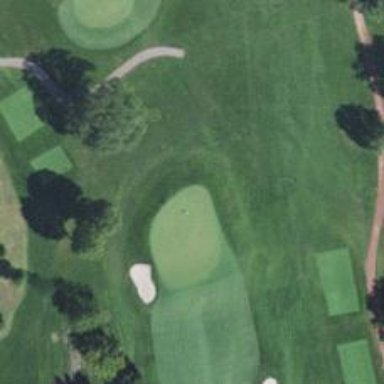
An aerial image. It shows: Grassy pitch designated for golf. It features vibrant green golf course.